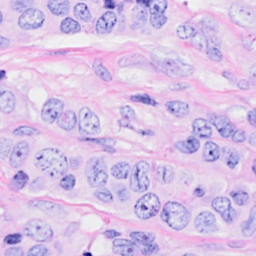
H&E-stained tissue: Breast